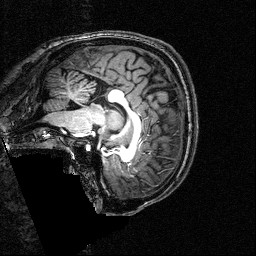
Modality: T1w
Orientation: sagittal
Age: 23
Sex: male
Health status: healthy
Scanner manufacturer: siemens
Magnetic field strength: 3 T
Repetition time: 2.5 s
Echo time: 0.00393 s